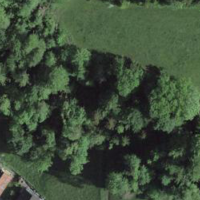
EUNIS habitat code: 44
Species observed at this site:
Prunus spinosa